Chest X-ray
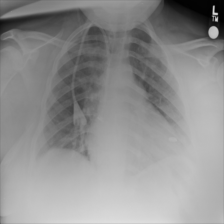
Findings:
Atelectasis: negative
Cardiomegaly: negative
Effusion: negative
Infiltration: negative
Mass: negative
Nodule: negative
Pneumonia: negative
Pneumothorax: negative
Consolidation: negative
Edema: negative
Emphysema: negative
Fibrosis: negative
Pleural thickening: negative
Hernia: negative